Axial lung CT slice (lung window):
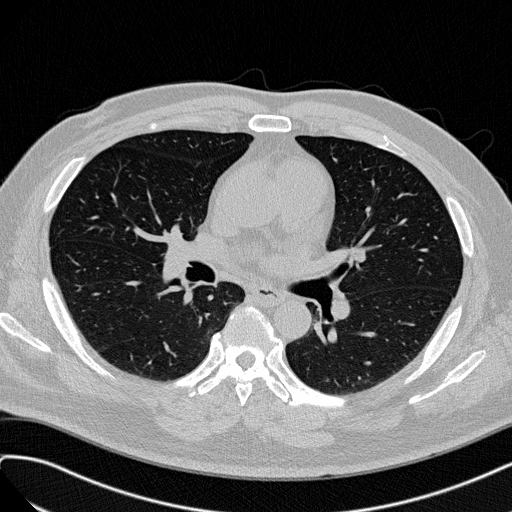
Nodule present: no